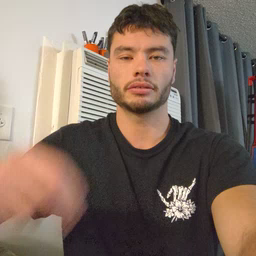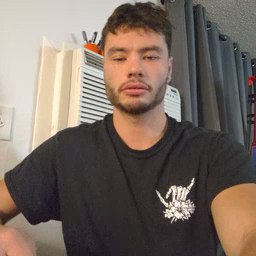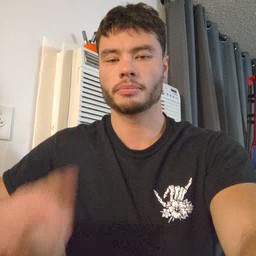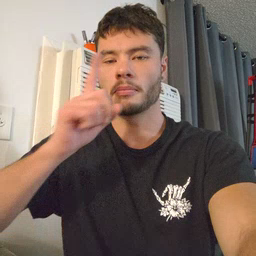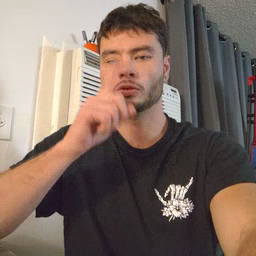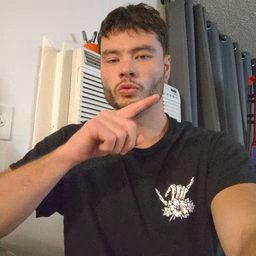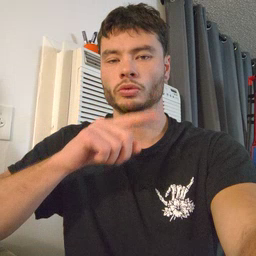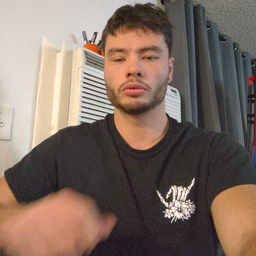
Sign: mouse